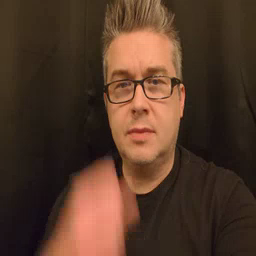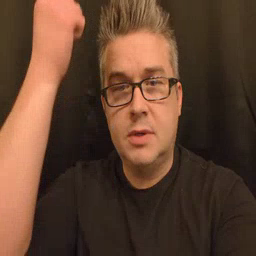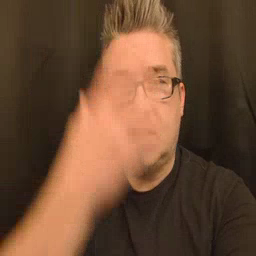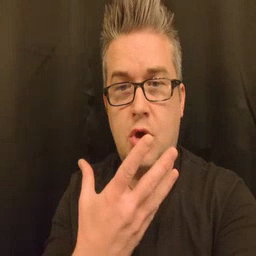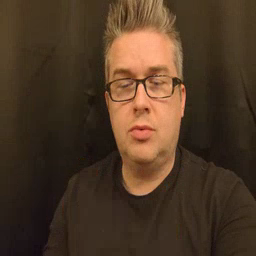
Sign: shower